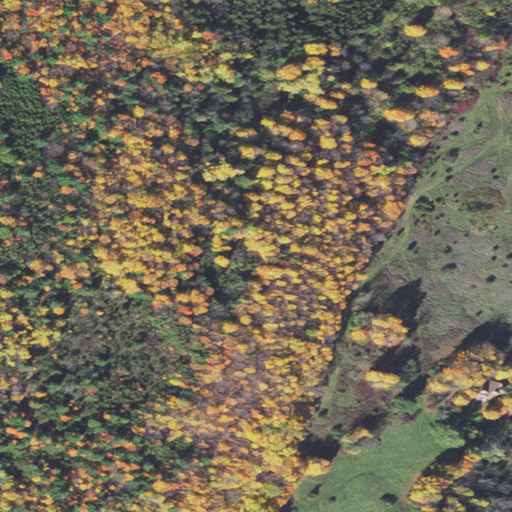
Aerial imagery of mountain in Vermont named Diamond Hill containing deciduous forest, pasture, evergreen forest, mixed forest, open development, and low intensity development